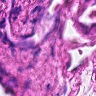
Metastatic tissue present: no